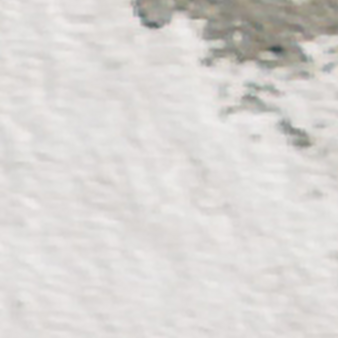
Label: other